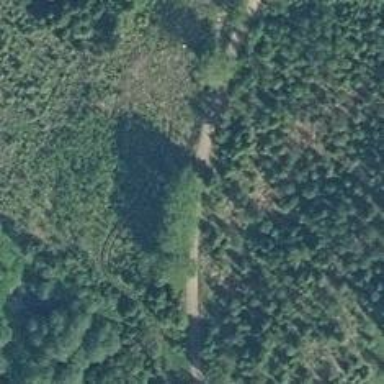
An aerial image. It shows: Abandoned railway adjacent to unclassified road.